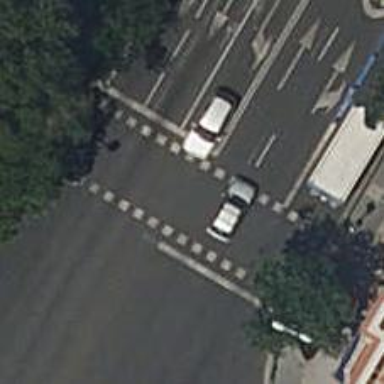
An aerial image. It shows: Crossing with traffic signals.